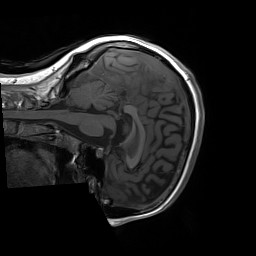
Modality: T1w
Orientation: sagittal